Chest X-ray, PA view. Patient: 7 years old, sex M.
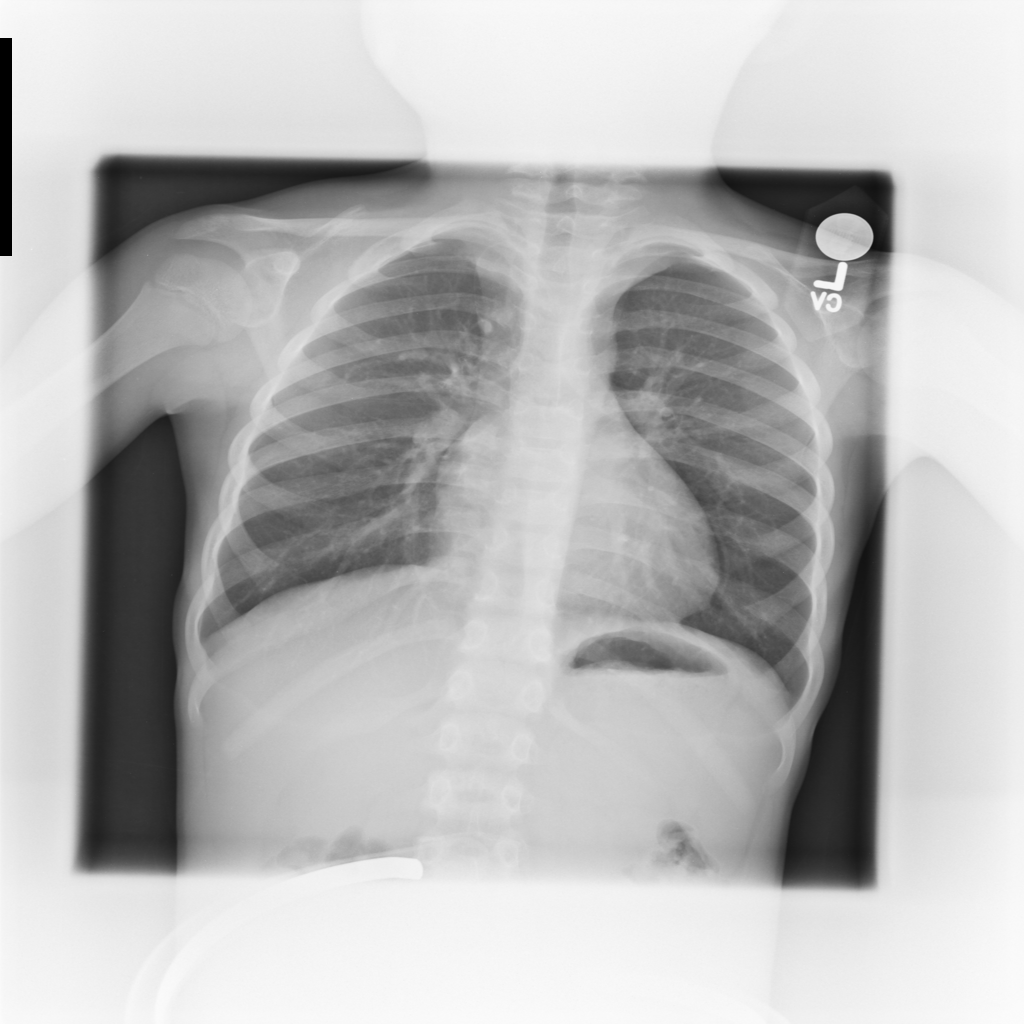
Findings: No Finding